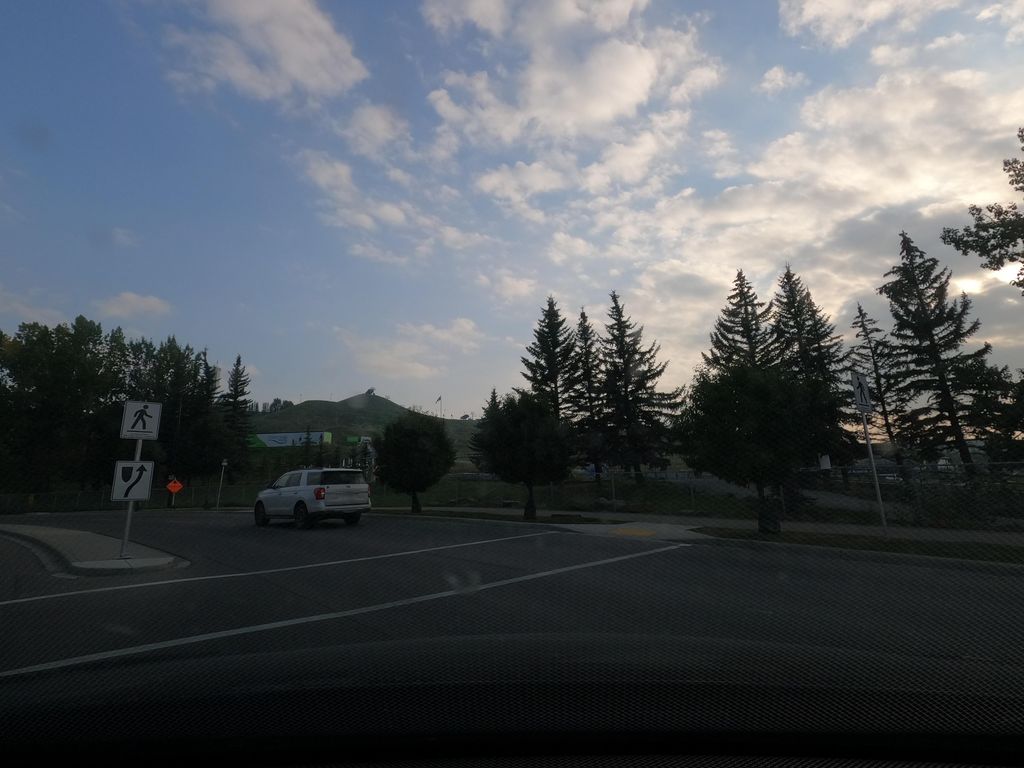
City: calgary